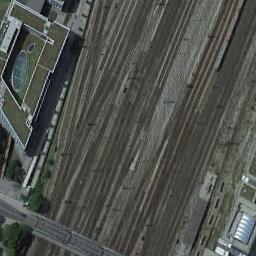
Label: railway